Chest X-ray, AP view. Patient: 54 years old, sex M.
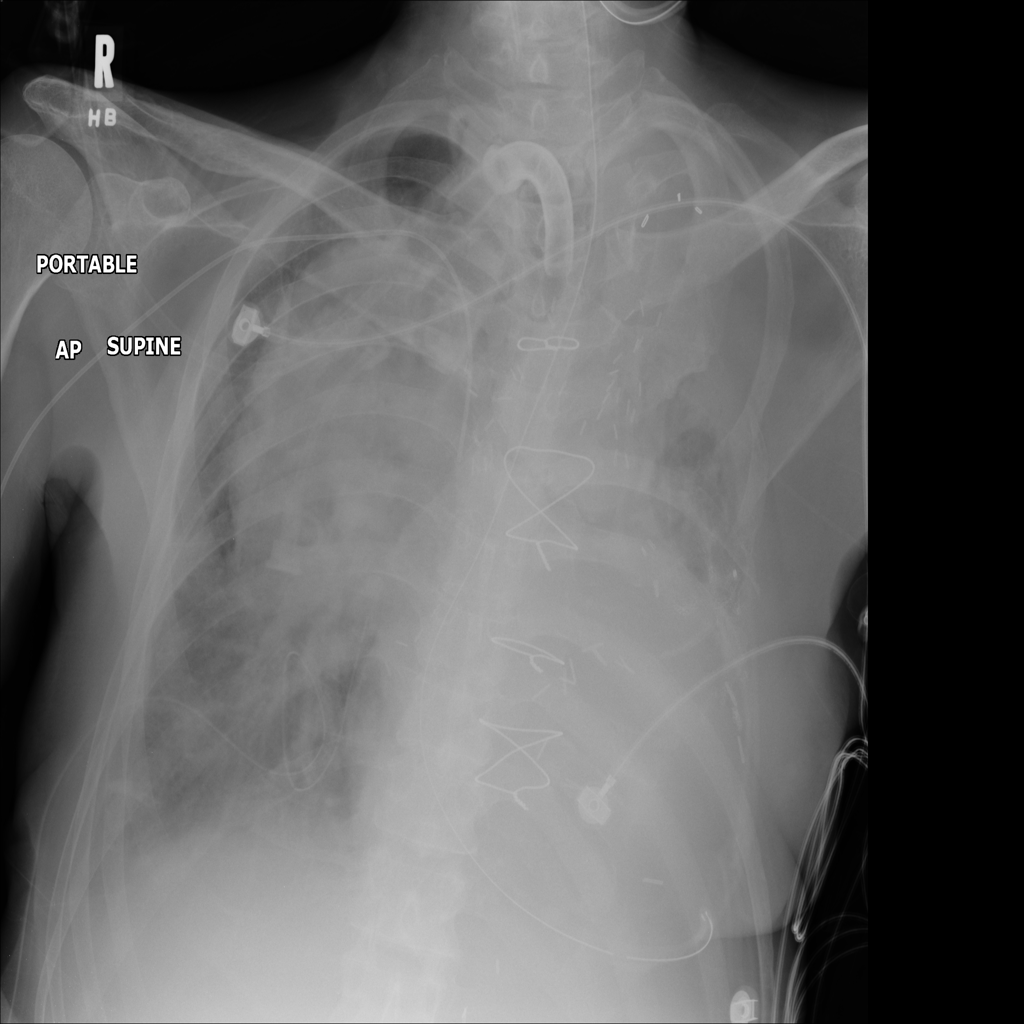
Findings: Infiltration, Mass